Question: I am creating a form which has no borders, but I want the user to be able to move it on clicking a button (the form is not locked).
How could I do it C#?
This is the "Move" I am talking about :

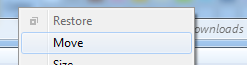
Answer: The easiest way is "to say" to Windows that all form is a CAPTION.
- good: it's easy and works as you cheat OS, so it behaves blindly.- bad: consider, for example, that making a double-click on your window will lead to maximize.
Other way is: track ouse down point, and mousemove and move your form accordingly.
All possible examples can find on post searching for:
,
or following link provided in comments.